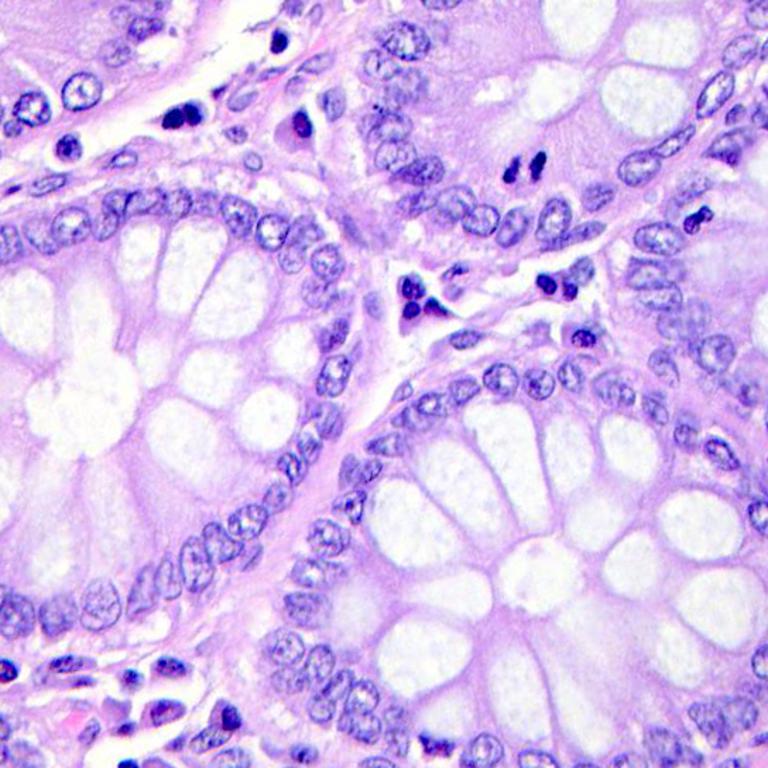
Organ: colon
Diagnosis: benign